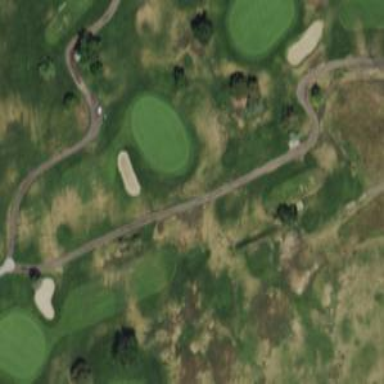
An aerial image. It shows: Golf hole.